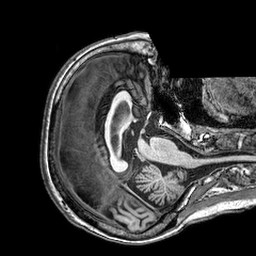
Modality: T1w
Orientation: axial
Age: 77
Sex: female
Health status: healthy
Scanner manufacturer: philips
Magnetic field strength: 3 T